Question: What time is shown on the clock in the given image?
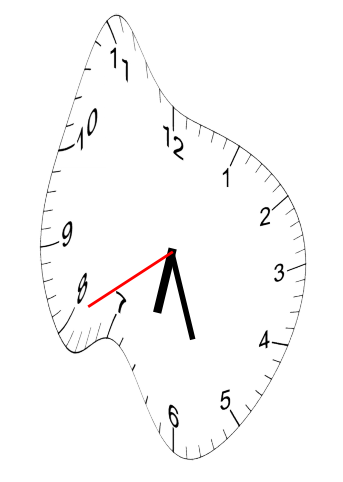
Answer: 06:26:40